Question: I have been asked to display some numbers in a certain way - see image:

As you can see in the image, I need some sort of grey overlay on the upper half of each number to make part of the font a little darker. (At least, adding a semi transparent overlay is how I imagine this could be solved.)
I get these numbers in from one single xml node, and split the numbers with this piece of script:
'''
var text = $("div.balance_number span");
var characters = $("div.balance_number").text().split("");
$("div.balance_number").empty();
$.each(characters, function (i, el) {
$("div.balance_number").append("<span>" + el + "</span")
});
$("div.balance_number span").each(function (index) {
var pt = $(this).text();
if (pt == ",") {
$(this).addClass("empty")
}
});
'''
The result is shown in the fiddle below. How do I solve the task of adding a overlay to the numbers? Or could it be solved in another way?
I have created a <URL>.
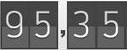
Answer: <URL>
'''
<div class="balance">
<div class="balance_number">
<span><span></span>9</span>
<span><span></span>5</span>
<span class="empty">,</span>
<span><span></span>3</span>
<span><span></span>5</span>
</div>
</div>
'''
CSS:
'''
.balance_number > span { /* note the ">" */
position:relative;
/* all other code ...*/
'''
and:
'''
.balance_number span > span { /* note the ">" */
position:absolute;
left:0;
height:24px;
width:30px;
background:rgba(0,0,0,0.4);
}
'''